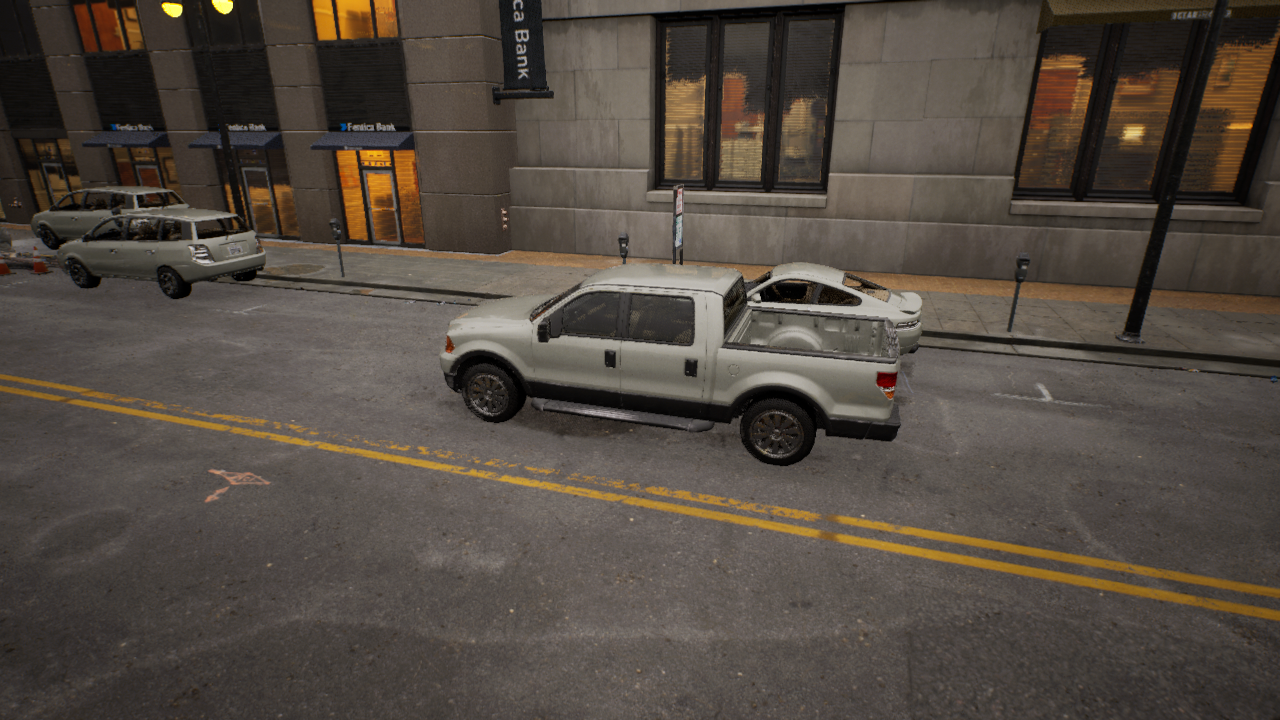
Venue: downtown
Lighting: golden hour
Vehicle rig: pickup